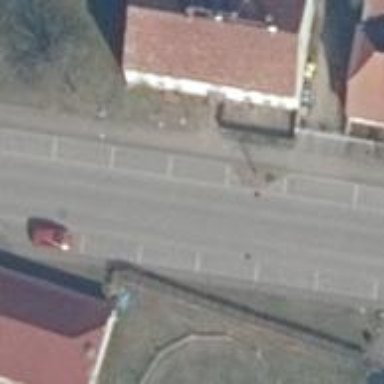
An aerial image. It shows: Secondary road with asphalt surface.